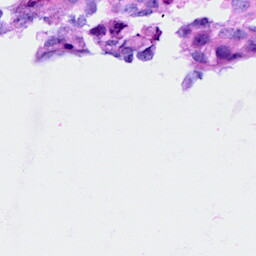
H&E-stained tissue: Breast